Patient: sex F, age 62
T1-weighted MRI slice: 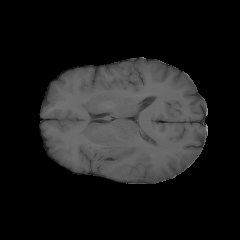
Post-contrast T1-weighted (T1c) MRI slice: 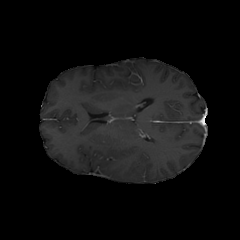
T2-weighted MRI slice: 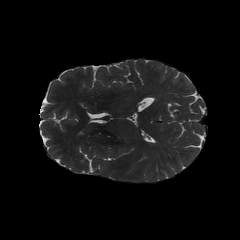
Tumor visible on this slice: no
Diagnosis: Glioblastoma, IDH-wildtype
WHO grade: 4